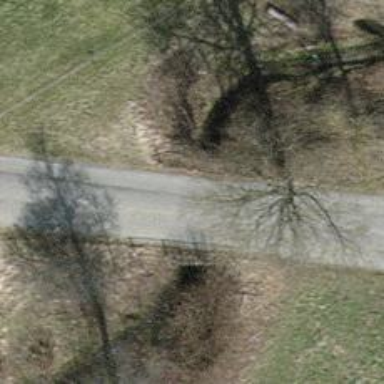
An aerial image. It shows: Culvert tunnel.